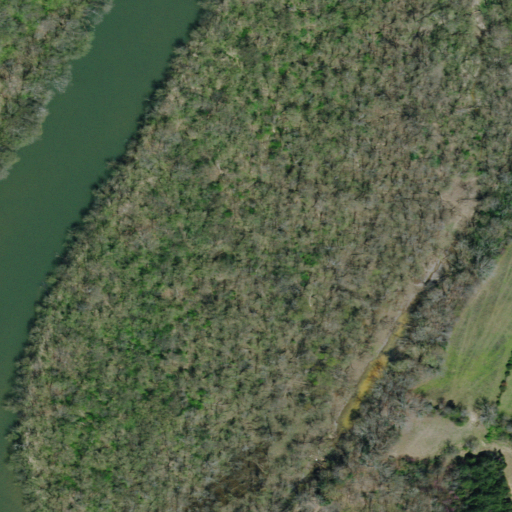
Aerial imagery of island in Tennessee named Johnson Island containing woody wetlands, deciduous forest, open water, mixed forest, pasture, and evergreen forest